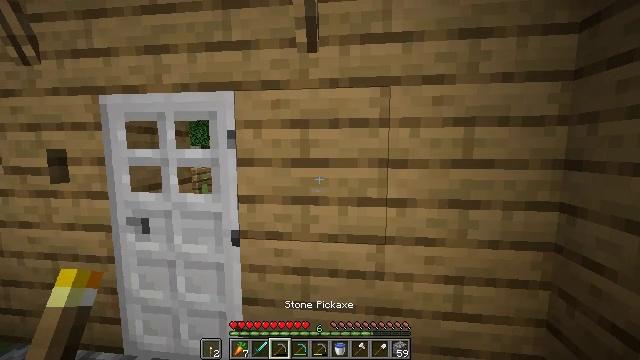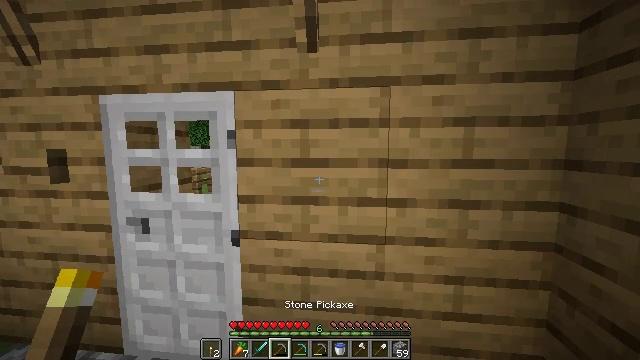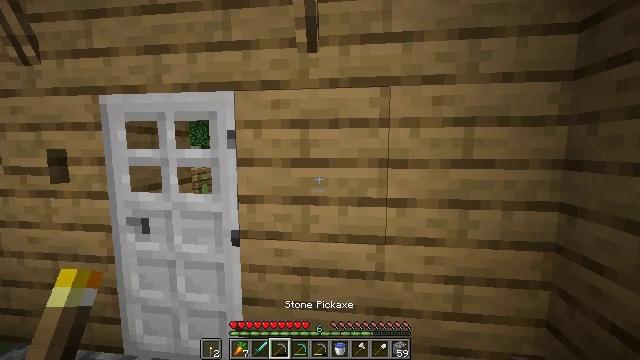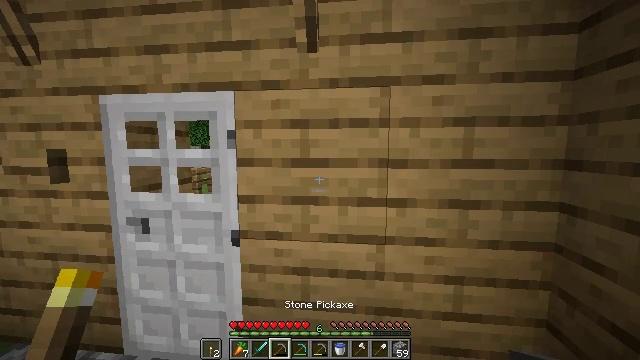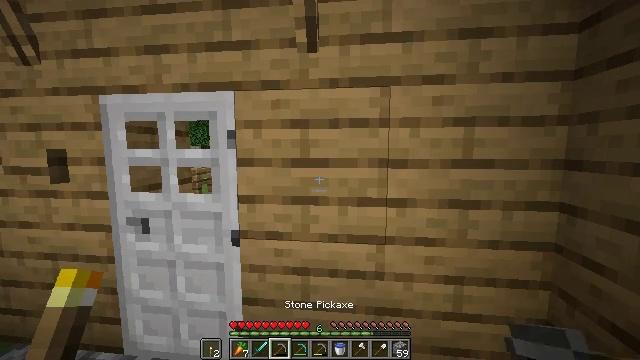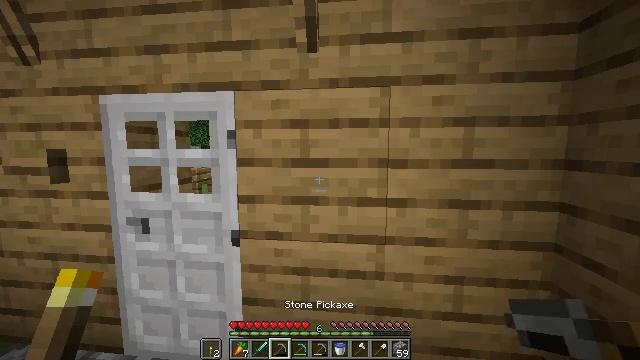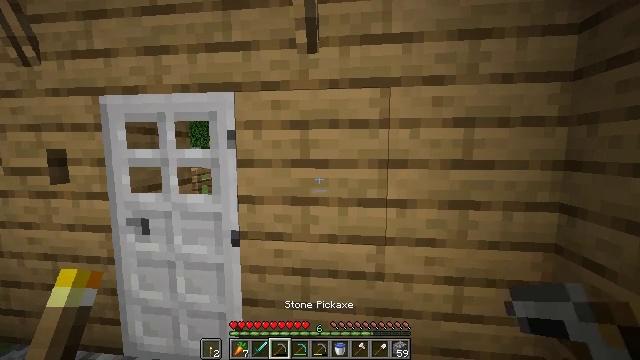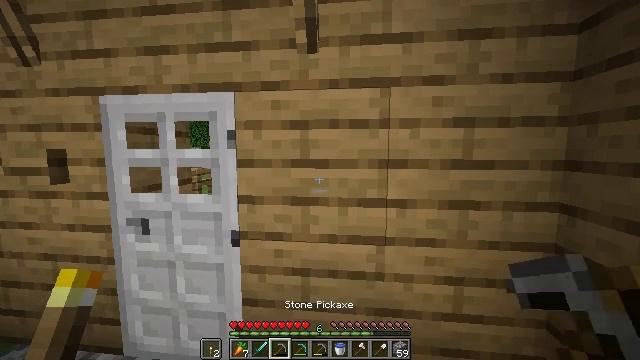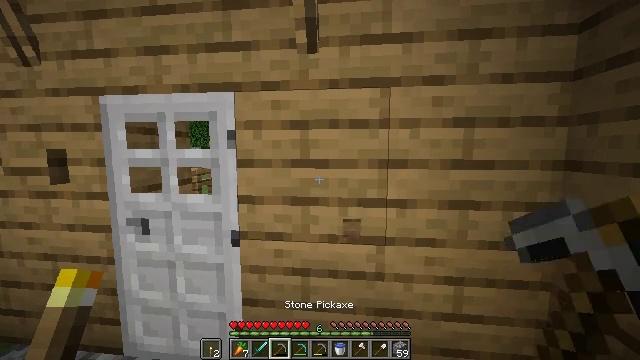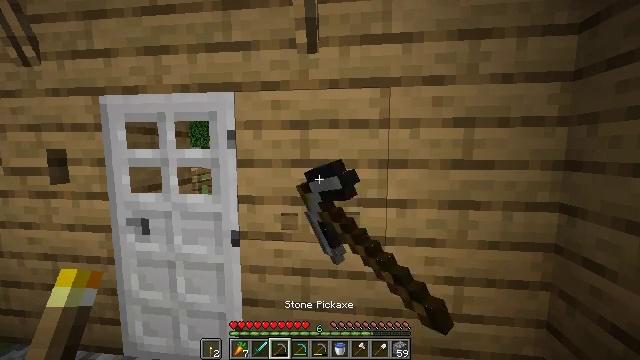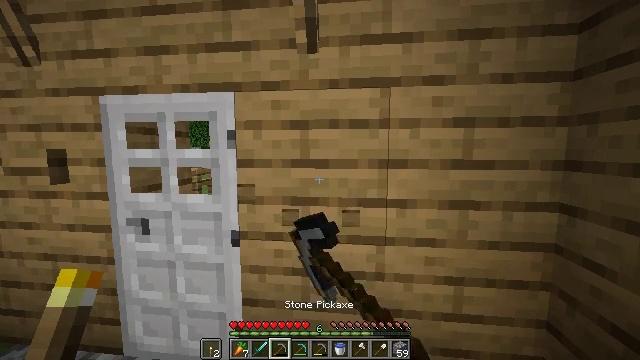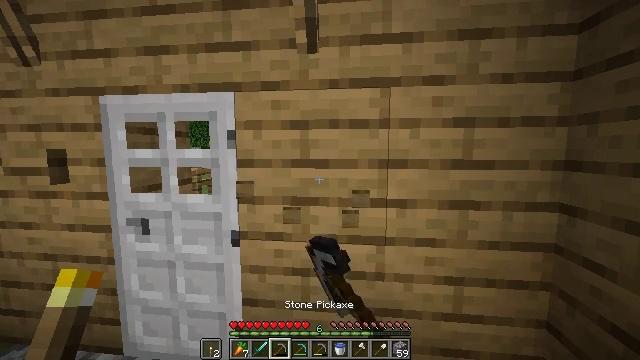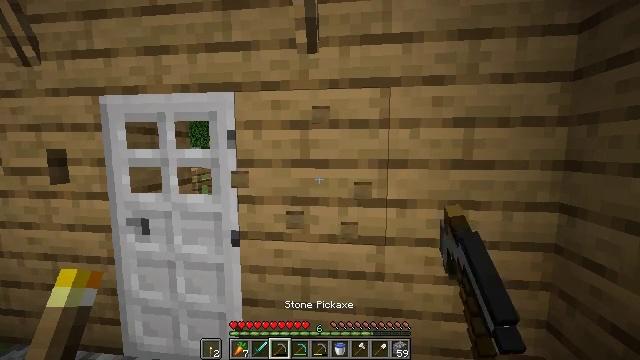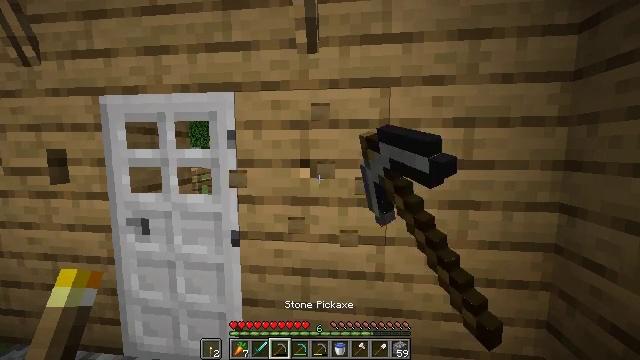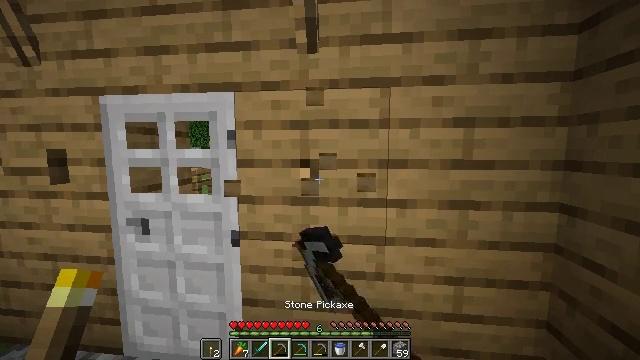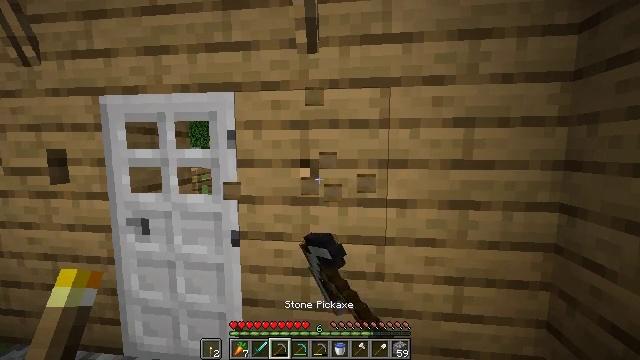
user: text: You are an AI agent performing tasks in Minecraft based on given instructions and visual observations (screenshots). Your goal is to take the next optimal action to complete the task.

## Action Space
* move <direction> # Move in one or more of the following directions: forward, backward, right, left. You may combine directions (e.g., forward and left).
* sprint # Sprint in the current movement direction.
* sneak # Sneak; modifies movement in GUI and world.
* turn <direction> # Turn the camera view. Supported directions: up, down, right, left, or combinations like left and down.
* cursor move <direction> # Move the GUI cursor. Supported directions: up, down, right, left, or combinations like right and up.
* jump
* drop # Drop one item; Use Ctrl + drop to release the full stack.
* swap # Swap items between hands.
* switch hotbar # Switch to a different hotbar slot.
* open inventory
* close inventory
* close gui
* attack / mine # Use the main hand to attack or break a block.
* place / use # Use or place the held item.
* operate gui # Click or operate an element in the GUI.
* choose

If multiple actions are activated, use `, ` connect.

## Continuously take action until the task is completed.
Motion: motion action
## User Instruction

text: Attack the oak planks to recycle it.
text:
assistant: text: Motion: no_op
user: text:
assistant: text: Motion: no_op
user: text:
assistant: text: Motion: no_op
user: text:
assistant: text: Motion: no_op
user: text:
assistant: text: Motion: no_op
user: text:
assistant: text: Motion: no_op
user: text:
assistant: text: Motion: no_op
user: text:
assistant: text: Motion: attack / mine
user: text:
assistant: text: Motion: attack / mine
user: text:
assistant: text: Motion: attack / mine
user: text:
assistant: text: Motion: attack / mine
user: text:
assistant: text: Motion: attack / mine
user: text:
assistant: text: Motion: attack / mine
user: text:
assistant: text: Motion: attack / mine
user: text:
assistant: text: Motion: attack / mine
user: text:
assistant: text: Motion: attack / mine
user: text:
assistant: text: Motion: attack / mine
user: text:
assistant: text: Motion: attack / mine
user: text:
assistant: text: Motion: attack / mine
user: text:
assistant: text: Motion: attack / mine
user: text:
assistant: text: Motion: attack / mine
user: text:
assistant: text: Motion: attack / mine
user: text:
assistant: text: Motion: attack / mine
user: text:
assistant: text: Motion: attack / mine
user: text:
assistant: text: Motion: attack / mine
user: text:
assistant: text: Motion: attack / mine
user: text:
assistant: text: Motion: attack / mine
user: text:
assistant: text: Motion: attack / mine
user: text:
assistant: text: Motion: attack / mine
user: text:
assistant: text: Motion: attack / mine